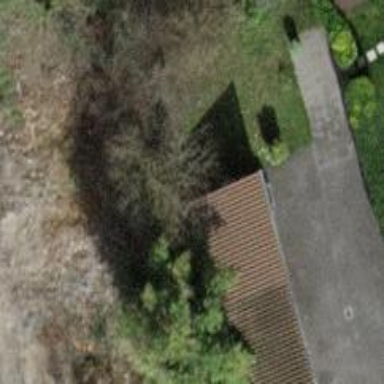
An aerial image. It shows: View of roof of building.